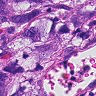
Metastatic tissue present: yes